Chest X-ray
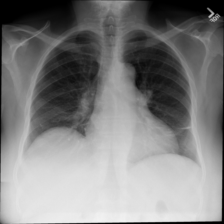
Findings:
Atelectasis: positive
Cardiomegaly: negative
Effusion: negative
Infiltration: negative
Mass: negative
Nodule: negative
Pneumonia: negative
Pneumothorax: negative
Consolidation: negative
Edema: negative
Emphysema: negative
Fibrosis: negative
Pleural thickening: negative
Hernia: negative